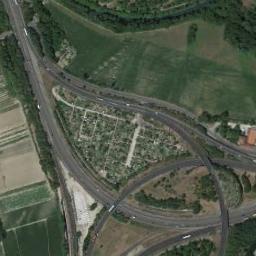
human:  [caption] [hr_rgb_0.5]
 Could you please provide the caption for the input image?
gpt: There are many trees beside the overpass .

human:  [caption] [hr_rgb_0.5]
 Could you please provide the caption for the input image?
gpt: There are several overpasses here .

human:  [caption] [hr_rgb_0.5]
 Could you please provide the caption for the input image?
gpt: The overpass is over the roads in the fields .

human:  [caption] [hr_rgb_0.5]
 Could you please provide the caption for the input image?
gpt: The overpass is next to the grass and some trees .

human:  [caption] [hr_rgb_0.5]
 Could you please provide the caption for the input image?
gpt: There are some green trees and lawns around the overpass .